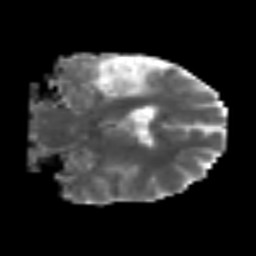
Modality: MD
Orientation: coronal
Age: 49
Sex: male
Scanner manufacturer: siemens
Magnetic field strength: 3 T
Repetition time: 6.1 s
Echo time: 0.101 s